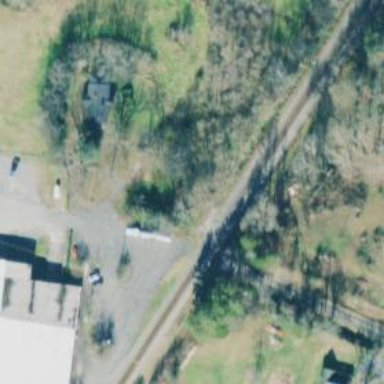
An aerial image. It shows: Railway track.